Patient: sex F, age 65
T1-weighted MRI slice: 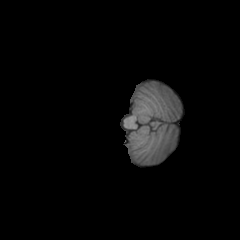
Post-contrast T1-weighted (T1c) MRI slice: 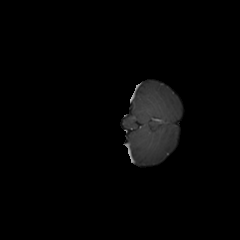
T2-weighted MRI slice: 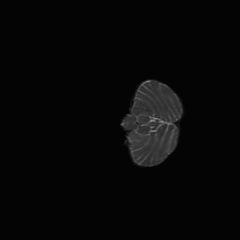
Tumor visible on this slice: no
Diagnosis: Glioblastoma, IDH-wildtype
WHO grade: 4